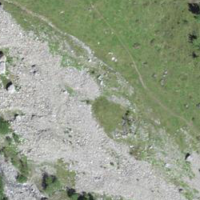
EUNIS habitat code: 23
Species observed at this site:
Vincetoxicum hirundinaria
Tussilago farfara